Field crop: maize
Growth stage: 2
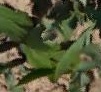
Species: maize